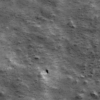
Label: not_dusty